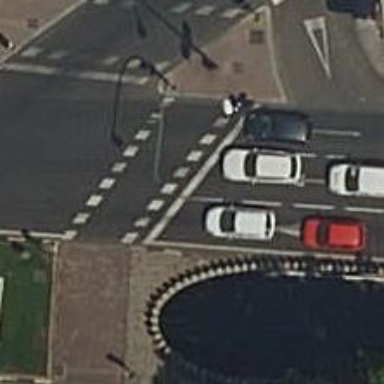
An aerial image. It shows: Road with traffic signals and zebra crossing with traffic signals.